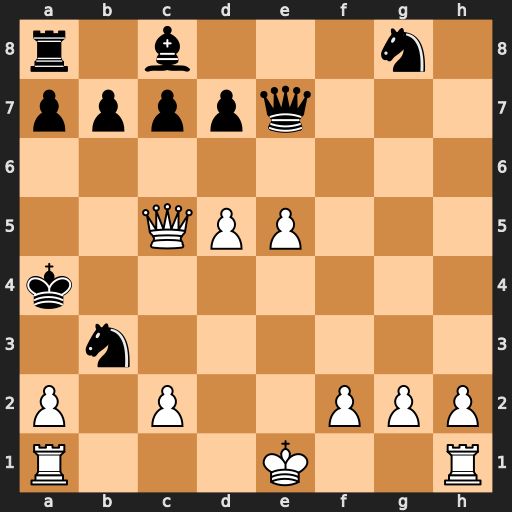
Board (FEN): r1b3n1/ppppq3/8/2QPP3/k7/1n6/P1P2PPP/R3K2R
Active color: w
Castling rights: KQ
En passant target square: -
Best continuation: axb3#